Question: I have to print invoice receipt using thermal printer.
I have used <URL> to print receipt.
They also provide there <URL> & demo project.
In demo project they use a libray "btsdk.jar" to implement connection & print.
I have successfully establish connection between printer & android device.
But there is no guideline for
I <URL> variable.
'''
byte[] cmd = new byte[3];
cmd[0] = 0x1b;
cmd[1] = 0x21;
cmd[2] |= 0x10;
'''
cmd<URL> - used for change font height
what is use of cmd<URL>
'''
String msg = "";
byte[] cmd = new byte[3];
cmd[0] = 0x1b;
cmd[1] = 0x21;
cmd[2] |= 0x10;
mService.write(cmd);
mService.sendMessage("Congratulations!
", "GBK");
cmd[2] &= 0xEF;
mService.write(cmd);
msg = " You have sucessfully created communications between your device and our bluetooth printer.
"
+" the company is a high-tech enterprise which specializes" +
" in R&D,manufacturing,marketing of thermal printers and barcode scanners.
";
mService.sendMessage(msg,"GBK");
'''
'''
parameters:support to download the Logo trademark
FontA:12*24 dots,1.5(W)*3.0(H) mm
FontB:9*17 dots, 1.1(W)*2.1(H) mm
Simplified/Traditional: 24*24 dots, 3.0(W)*3.0(H)
Line spacing: 3.75mm (Default)
Barcode Types:-
1D Barcode- UPC-A/UPC-E, JAN13(EAN13), JAN8(EAN8), CODE39/ITF, CODABAR,CODE93
2d Barcode- QR CODE
'''

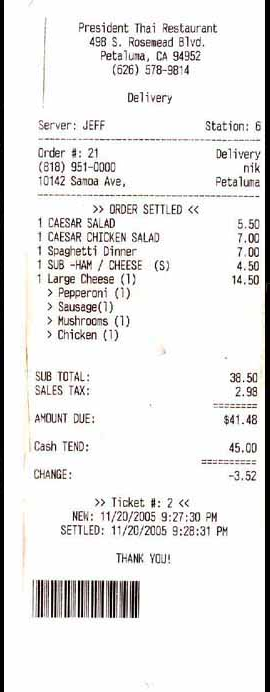
Answer: I have found the following image over the internet for Text Alignment. Hope it helps